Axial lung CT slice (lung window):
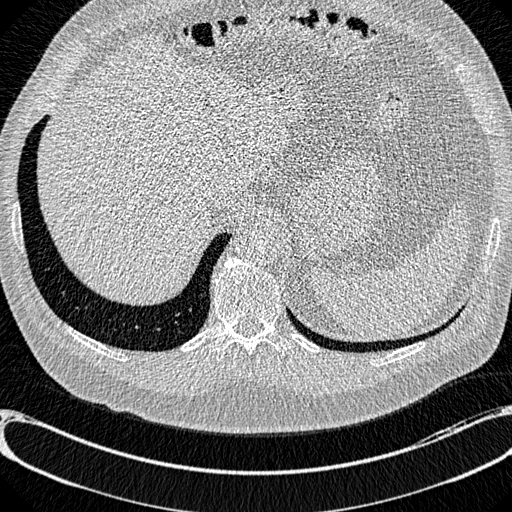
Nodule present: no